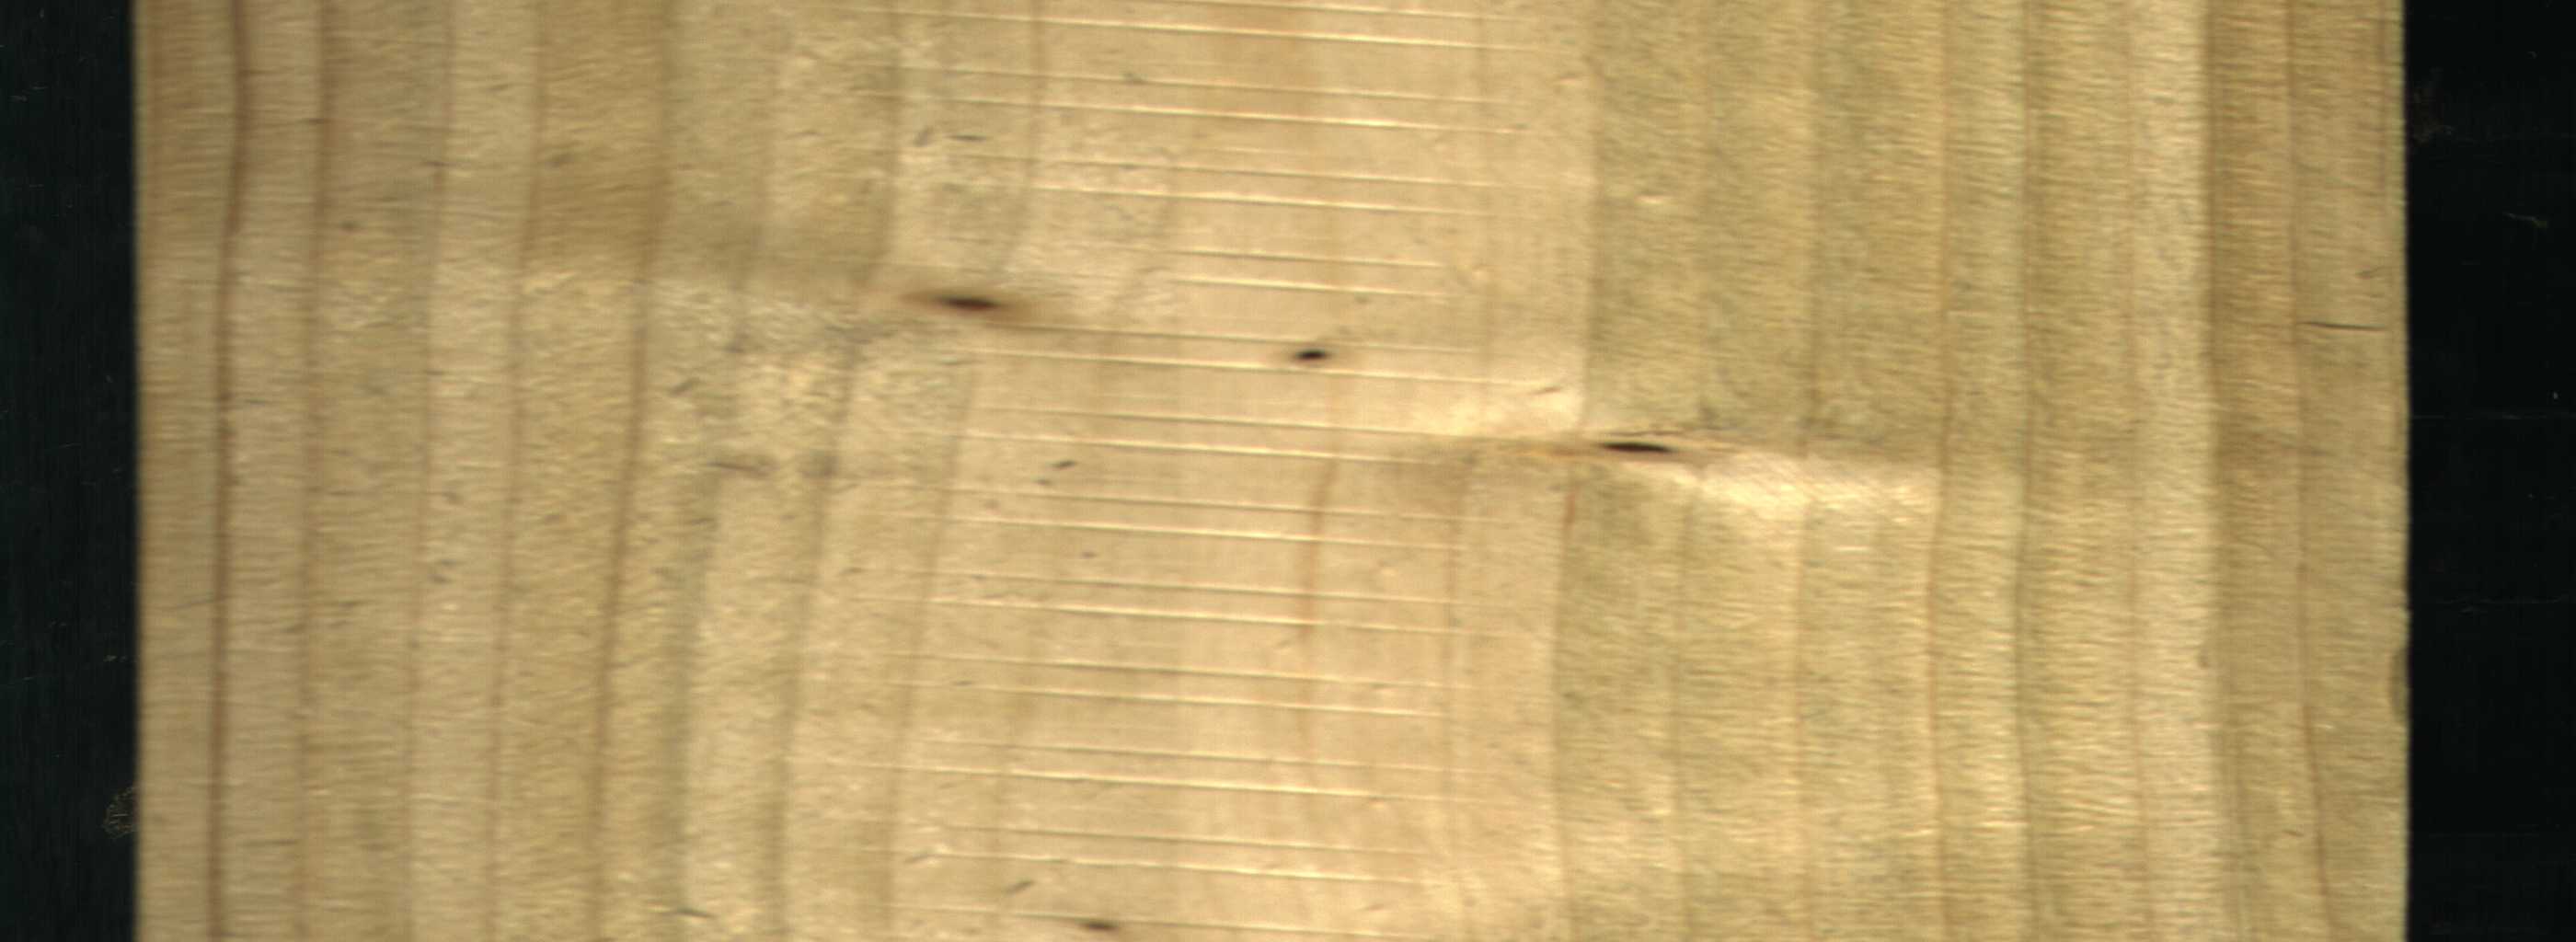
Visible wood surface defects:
Dead_Knot
Dead_Knot
Live_Knot
Live_Knot